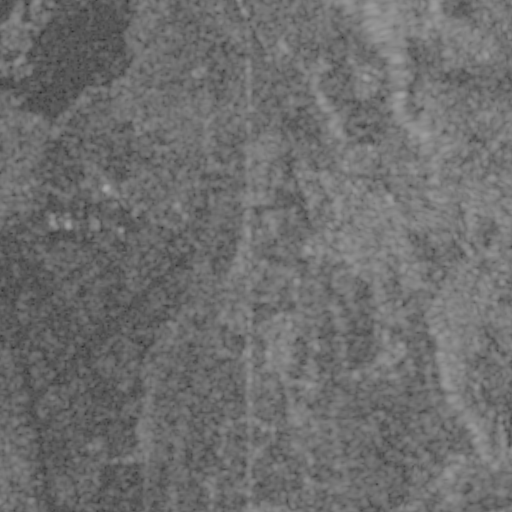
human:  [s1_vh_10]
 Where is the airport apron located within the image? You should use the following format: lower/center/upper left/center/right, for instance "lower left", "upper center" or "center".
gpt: The airport apron is located in the center left of the image.
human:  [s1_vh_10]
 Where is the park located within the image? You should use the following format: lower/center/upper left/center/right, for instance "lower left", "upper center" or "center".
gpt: The park is located in the upper right of the image.
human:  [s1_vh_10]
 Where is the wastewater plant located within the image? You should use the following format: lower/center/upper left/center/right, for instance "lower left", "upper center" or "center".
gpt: The wastewater plant is located in the upper center of the image.
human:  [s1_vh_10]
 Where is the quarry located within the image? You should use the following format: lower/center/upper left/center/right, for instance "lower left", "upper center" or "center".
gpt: There is no quarry in the image.

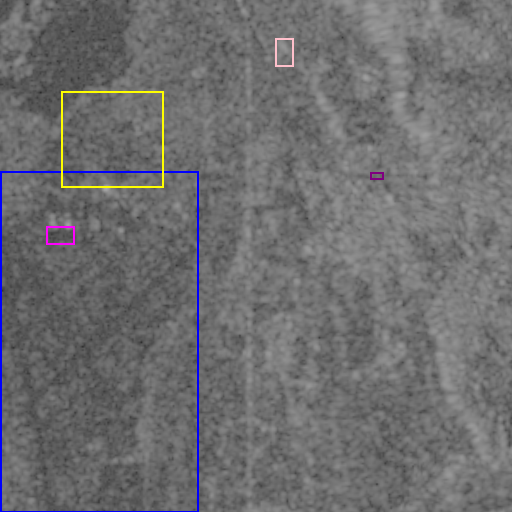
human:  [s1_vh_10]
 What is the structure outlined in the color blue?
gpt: The structure outlined in blue is an airport.
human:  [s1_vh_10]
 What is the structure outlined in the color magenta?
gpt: The structure outlined in magenta is an airport apron.
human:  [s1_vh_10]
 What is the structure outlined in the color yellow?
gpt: The structure outlined in yellow is a crop field.
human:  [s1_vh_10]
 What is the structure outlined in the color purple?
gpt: The structure outlined in purple is a park.
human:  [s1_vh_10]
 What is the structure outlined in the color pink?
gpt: The structure outlined in pink is a wastewater plant.
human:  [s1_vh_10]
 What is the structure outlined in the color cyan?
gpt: There is no cyan outline.